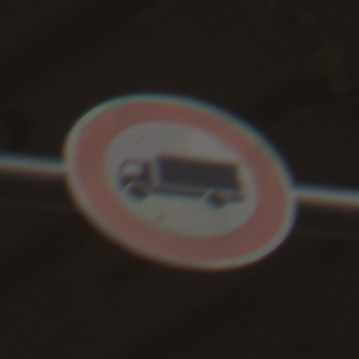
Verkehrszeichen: VerbotFuerKraftfahrzeugeUeberDreiKommaFuenfTonnen
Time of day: SunriseSunset
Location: Roofed (Suburban)
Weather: Clear
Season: NotSpecified
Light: Natural